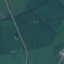
Label: Pasture